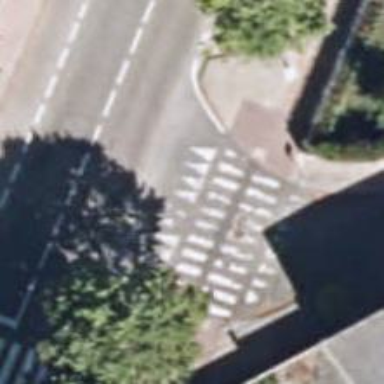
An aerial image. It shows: Marked crossing with traffic calming table.